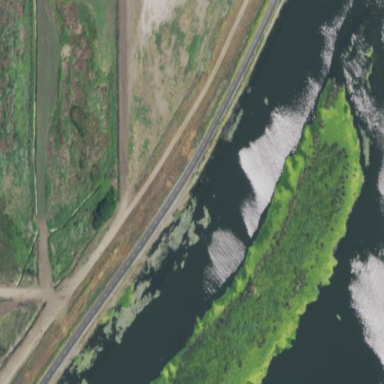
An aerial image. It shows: Marshy wetland area.